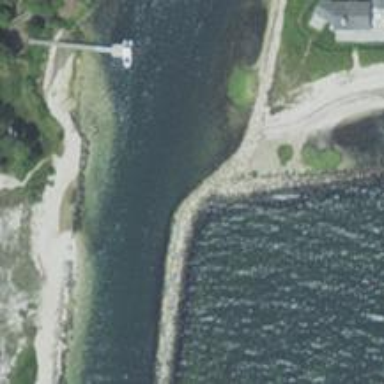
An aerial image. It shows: Breakwater structure.